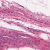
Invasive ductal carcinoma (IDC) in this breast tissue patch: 0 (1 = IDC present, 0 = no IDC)